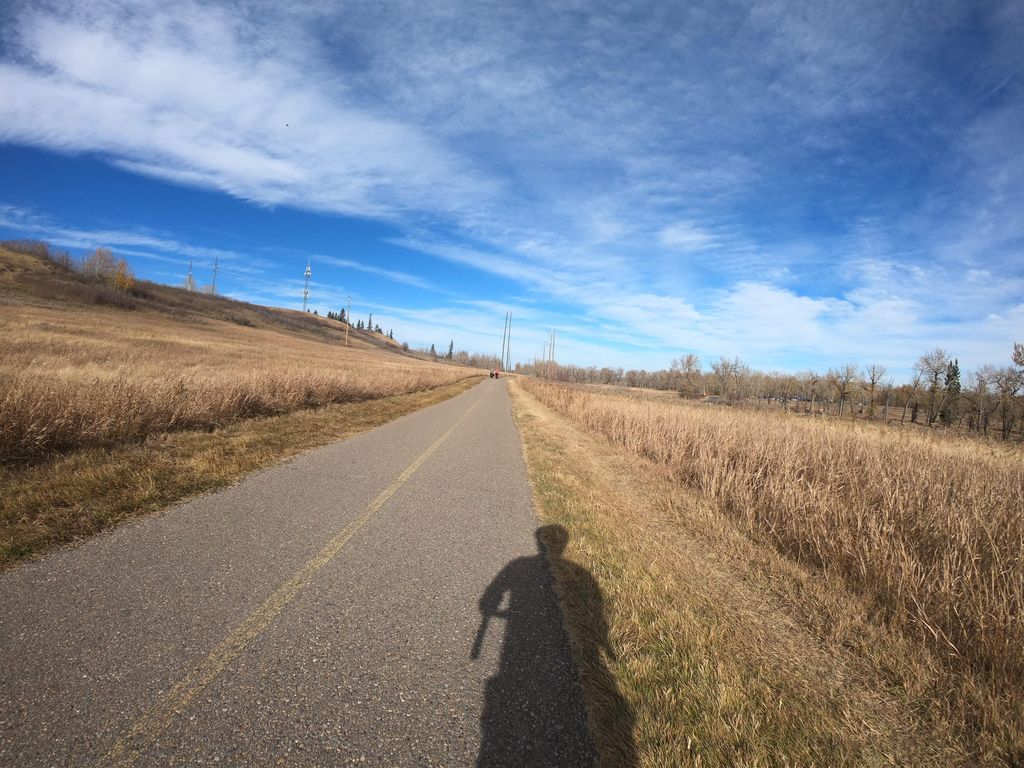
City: calgary